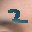
Label: 2